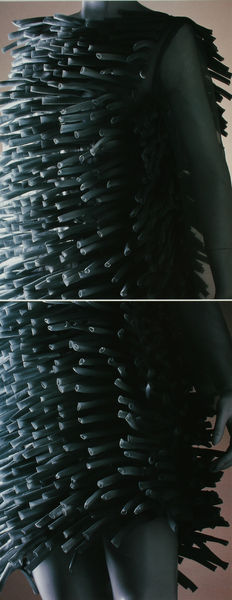
Titel: Kleid
Künstler: Maurizio Galante
Standort: Kyoto (Japan)
Institution: Kyoto Costume Institute
Schlagwörter: weiß, grob, ausschnitt, frau, grau, kleid, mode, arm, kragen, beine, plastik, nägel, foto, linie, stachel, stifte, ärmellos, strohhalm, stacheln, zotteln, moosgummi, noppel